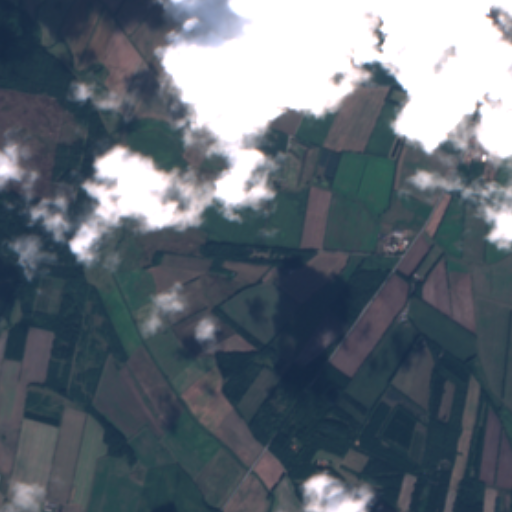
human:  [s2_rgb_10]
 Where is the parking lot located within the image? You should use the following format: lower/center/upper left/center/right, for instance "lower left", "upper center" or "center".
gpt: The parking lot is located in the upper right of the image.
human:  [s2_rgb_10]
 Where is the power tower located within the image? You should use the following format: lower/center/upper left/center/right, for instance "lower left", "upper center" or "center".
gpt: The power tower is located in the lower of the image.
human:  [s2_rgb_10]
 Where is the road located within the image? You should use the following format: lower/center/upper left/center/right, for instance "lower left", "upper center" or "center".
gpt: There is no road in the image.